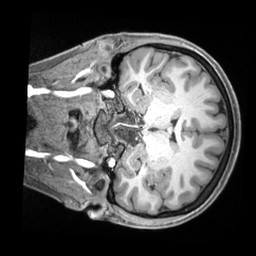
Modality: T1w
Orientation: coronal
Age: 20
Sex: female
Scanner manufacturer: siemens
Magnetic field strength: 3 T
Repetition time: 2.4 s
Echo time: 0.00226 s